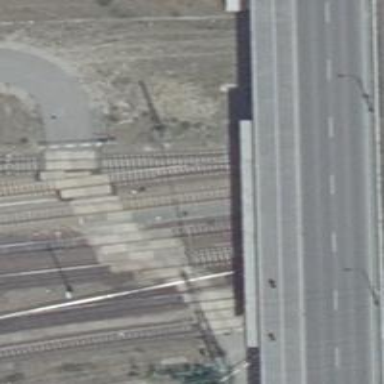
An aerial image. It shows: Railway signal.